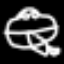
Label: frog